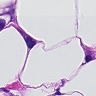
Metastatic tissue present: yes